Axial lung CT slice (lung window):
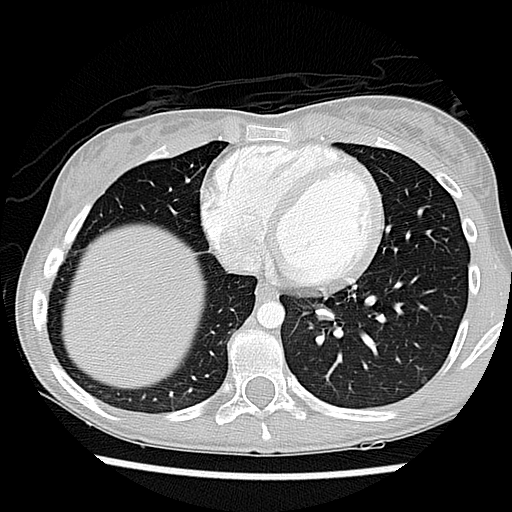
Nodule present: yes
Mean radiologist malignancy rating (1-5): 2.5